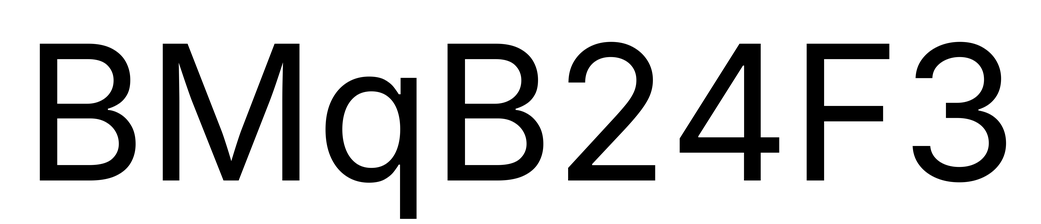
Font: Inter_Regular